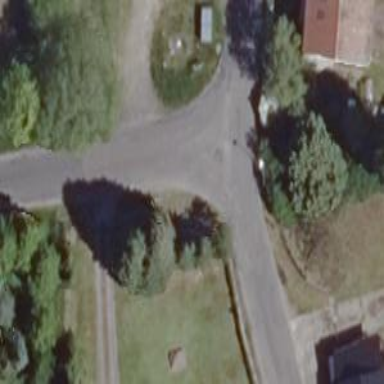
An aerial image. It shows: Asphalt road classified as tertiary.